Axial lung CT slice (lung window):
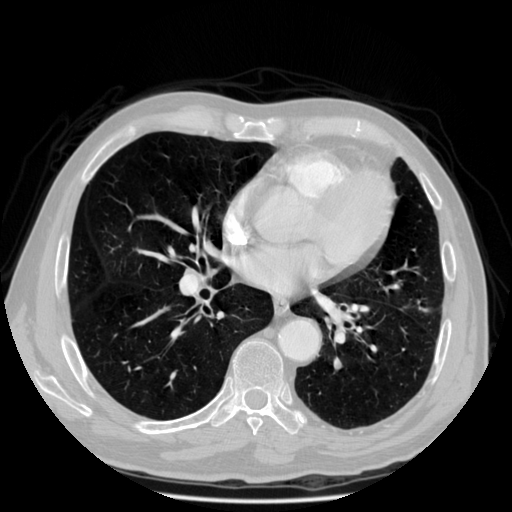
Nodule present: no